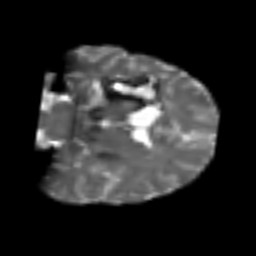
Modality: T2w
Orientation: coronal
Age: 44
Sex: female
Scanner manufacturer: siemens
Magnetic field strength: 3 T
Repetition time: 4.999 s
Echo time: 0.07946 s